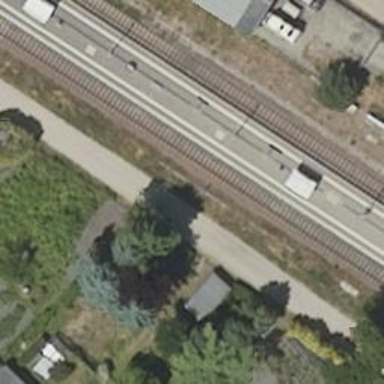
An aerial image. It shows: Solitary milestone along the railway.